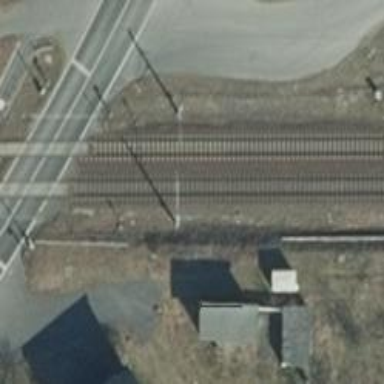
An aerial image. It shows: Milestone along the railway with catenary mast.